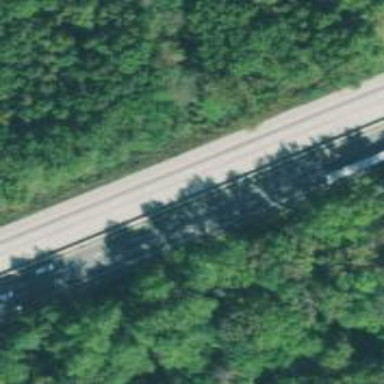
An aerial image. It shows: Asphalt motorway.